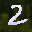
Label: 2